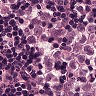
Metastatic tissue present: yes